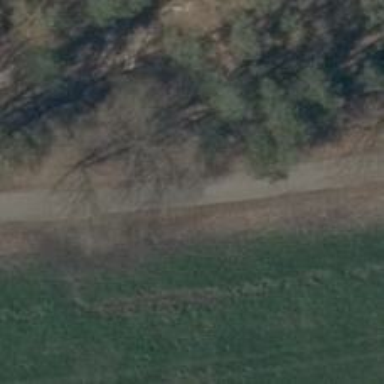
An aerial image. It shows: Unclassified road running through agricultural land.